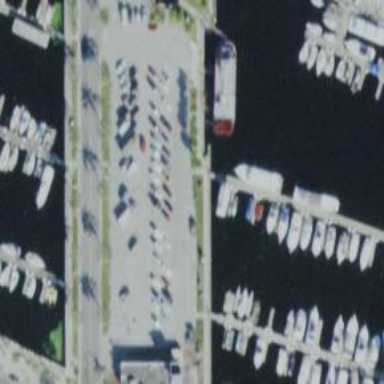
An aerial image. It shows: Marina area for leisure land.